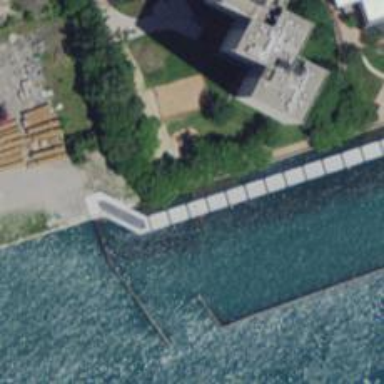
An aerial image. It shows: Breakwater structure.